Question: So I use'AngularJS' on frontend and 'SlimPHP' on backend with REST url. I am trying to use <URL> and I followed the instruction on the PHP side and it seems to work on the backend, I made a simple Angular dataService calling the url and display it on the console but I simply don't understand how to connect it with Angular, I downloaded also that portion but when I create the 'HTML' and call the 'captcha' inside the '<div>'. Well actually let me explain 1 of the problem, it's the url that the Angular is trying to run that is incorrect but I just don't know how to configure it, is there an option for? So let me display the code that I have so far... By the way, I use the 'Controller as vm' syntax, so you will not find '$scope' in my code.HTML:
'''
<div captcha options="vm.captchaOptions"></div>
'''
AngularJS Controller code:
'''
// this work as a dataService call to SlimPHP
dataService.getCaptchaHowMany().then(function(data) {
console.debug(data);
});
// where does my dataService call goes in here???
vm.captchaOptions = {
imgPath: 'vendors/visual-captcha/img/',
captcha: { numberOfImages: 5 },
init: function ( captcha ) {
vm.captcha = captcha;
}
};
'''
SlimPHP Routes, which I know they work
'''
# Captcha Routes
$app->get('/captcha/start/:howMany', function($howMany) use ($app) { CaptchaController::getCaptchaHowMany($app, $howMany); });
$app->get('/captcha/audio(/:type)', function($type = 'mp3') use ($app) { CaptchaController::getCatpchaDiskAudioStreaming($app, $type); });
$app->get('/captcha/image/:index', function($index) use ($app) { CaptchaController::getCatpchaDiskImageStreaming($app, $index); });
$app->post('/captcha/try', function() use ($app) { CaptchaController::postCatchaTryValidate($app); });
'''
When I copied over the example of VisualCaptcha with Angular and I run the code, it shows a bad url call (bad because my SlimPHP Api is in a different location). So the bad url call looks like this:
'GET http://localhost/myproject/user/start/5'
But to make a proper call to my 'SlimPHP' Api routes it should be like this'GET http://localhost/myproject/api/captcha/start/5'
So where do I configure the routes for Angular with VisualCaptcha??? I have also attached the result of my proper url, so I think that my backend (SlimPHP) is properly working, it's just to configure the Angular url in the controller that is wrong.

I got a bit further now, I found that we can set the 'url' inside the 'captchaOptions' which now makes a proper call to my 'SlimPHP' api urls with the following
'''
vm.captchaOptions = {
imgPath: 'vendors/visual-captcha/img/',
captcha: {
numberOfImages: 5,
url: 'api/captcha'
},
// use init callback to get captcha object
init: function ( captcha ) {
vm.captcha = captcha;
}
};
'''
I now have the issue that it is not displaying the images. Are the images suppose to come from PHP or from Angular on the client side? Which folder should contain all images? I actually get this error message in the console:
'''
HTTP "Content-Type" of "text/html" is not supported. Load of media resource http://localhost/investing/api/captcha/audio?r=353oeaysbjg failed.
'''
I actually don't want audio, though it's giving me this audio error, I simply want to use the images, that's all. Could someone help me out, please!
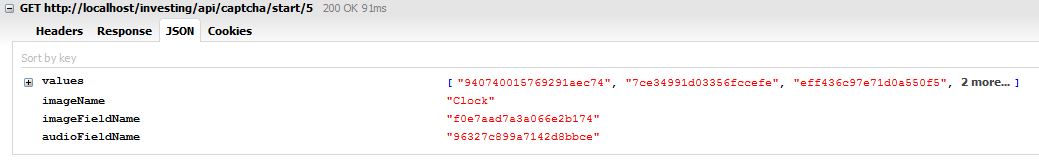
Answer: After passing 2 days on this, I finally got it working. There is a couple of code change that I had to do.. so here is the list of modifications:
First, I was missing the session variable inside my 'SlimPHP' application:
'''
// Inject Session closure into app
$app->session = function() use( $app ) {
if ( $namespace = $app->request->params( 'namespace' ) ) {
$session = new isualCaptcha\Session( 'visualcaptcha_' . $namespace );
} else {
$session = new isualCaptcha\Session();
}
return $session;
};
'''
Then changed the HTML code to work with 'Bootstrap' instead of 'Foundation', also added 2 button to check if it's filled and if it's valid:
'''
<div class="form-group">
<label class="control-label col-sm-5">Visual Captcha Messages</label>
<div class="col-sm-7" id="status-message">
<div class="alert" ng-class="{ 'alert-danger': (vm.valid === false), 'alert-success': (vm.valid === true) }" role="alert" ng-show="vm.status !== null">
<div ng-class="{ 'glyphicon glyphicon-remove-sign': (vm.valid === false), 'glyphicon glyphicon-ok-sign': (vm.valid === true) }" ></div>
{{ vm.status }}
</div>
</div>
</div>
<div class="form-group">
<label class="control-label col-sm-5">Visual Captcha</label>
<div class="col-sm-7" captcha options="vm.captchaOptions"></div>
</div>
<button type="button" class="btn" ng-click="vm.isVisualCaptchaFilled()">Check if visualCaptcha is filled</button>
<button type="button" class="btn" ng-click="vm.isVisualCaptchaValid()">Validate Catpcha</button>
'''
then inside my 'AngularJS' controller using the 'Controller as vm' syntax:
'''
vm = this;
vm.captcha = {};
vm.captchaOptions = {
imgPath: 'vendors/visual-captcha/img/', // vendors folder on Angular side, only used for "refresh" and "audio" buttons
captcha: {
numberOfImages: 5,
url: 'api/captcha' // url for SlimPHP route calls
},
// use init callback to get captcha object
init: function ( captcha ) {
vm.captcha = captcha;
}
};
// vm public functions revealing
vm.isVisualCaptchaFilled = isVisualCaptchaFilled;
vm.isVisualCaptchaValid = isVisualCaptchaValid;
function isVisualCaptchaFilled() {
if ( vm.captcha.getCaptchaData().valid ) {
window.alert( 'visualCaptcha is filled!' );
} else {
window.alert( 'visualCaptcha is NOT filled!' );
}
}
function isVisualCaptchaValid() {
// we will post the captcha image field name and image field value
var postData = {
fieldName: vm.captcha.getCaptchaData().name,
fieldValue: vm.captcha.getCaptchaData().value
};
dataService.isVisualCaptchaValid(postData)
.then(function(data) {
// Show success/error messages
if ( data.status === 'noCaptcha' ) {
vm.valid = false;
vm.status = 'visualCaptcha was not started!';
} else if ( data.status === 'validImage' ) {
vm.valid = true;
vm.status = 'Image was valid!';
} else if ( data.status === 'failedImage' ) {
vm.valid = false;
vm.status = 'Image was NOT valid!';
} else if ( data.status === 'validAudio' ) {
vm.valid = true;
vm.status = 'Accessibility answer was valid!';
} else if ( data.status === 'failedAudio' ) {
vm.valid = false;
vm.status = 'Accessibility answer was NOT valid!';
} else if ( data.status === 'failedPost' ) {
vm.valid = false;
vm.status = 'No visualCaptcha answer was given!';
}
})
.then(function() {
vm.captcha.refresh();
});
}
'''
then also had to rewrite the 'try' route inside the 'SlimPHP' app:
'''
// Try to validate the captcha
// -----------------------------------------------------------------------------
$app->post( '/try', function() use( $app ) {
$captcha = new isualCaptcha\Captcha( $app->session );
$frontendData = $captcha->getFrontendData();
$isCaptchaValid = false;
$namespace = '';
$status = '';
//POST variables, they come as a JSON encoded inside the POST
$jsonPostFields = $app->request();
$post = json_decode($jsonPostFields->getBody(), $associativeArray = true);
// Load the namespace into url params, if set
if ( isset($post['namespace']) ) {
$namespace = $post['namespace'];
}
if ( ! $frontendData ) {
$status = 'noCaptcha';
} else {
// If an image field name was submitted, try to validate it
if(isset($post["fieldName"]) && $post["fieldName"] === $frontendData['imageFieldName']) {
$imageAnswer = $post["fieldValue"];
if ( $captcha->validateImage( $imageAnswer ) ) {
$isCaptchaValid = true;
$status = 'validImage';
} else {
$status = 'failedImage';
}
} else if(isset($post["fieldName"]) && $post["fieldName"] === $frontendData['audioFieldName']) {
$audioAnswer = $post["fieldValue"];
if ( $captcha->validateAudio( $audioAnswer ) ) {
$isCaptchaValid = true;
$status = 'validAudio';
} else {
$status = 'failedAudio';
}
} else {
$status = 'failedPost';
}
$howMany = count( $captcha->getImageOptions() );
$captcha->generate( $howMany );
}
echo json_encode(array("isCaptchaValid" => $isCaptchaValid, "status" => $status));
} );
'''
Please notice that using a 'dataService' was only for the testing & development purposes, you should instead validate the 'VisualCaptcha' on the backend just before saving the form which is also on backend. So in theory, you would only have 1 call in Angular which is the form saving call through the 'dataService', then on the server backend side there would be 2 things that needs to happen (1- captcha validation, 2- saving form)
I also modified the data to 'post' because I don't like the way they have done their example, I never directly post a form inside an AngularJS SPA application, I instead prefer to use a 'dataService' called by an 'ng-click' which is why I had to define my own 'postData' variable.
With all these changes... it finally works on both Images & Audio!!!